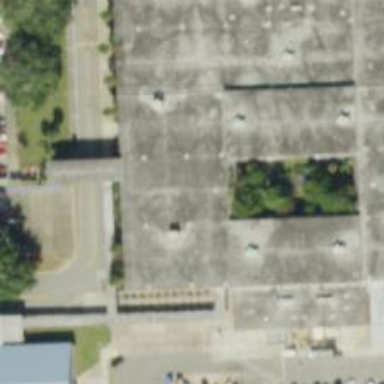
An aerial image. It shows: View of roof of building.